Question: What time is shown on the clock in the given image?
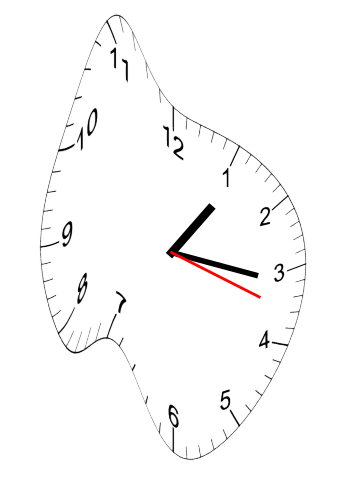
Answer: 01:16:18